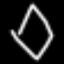
Label: diamond